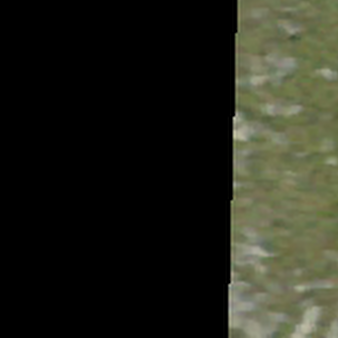
Label: other